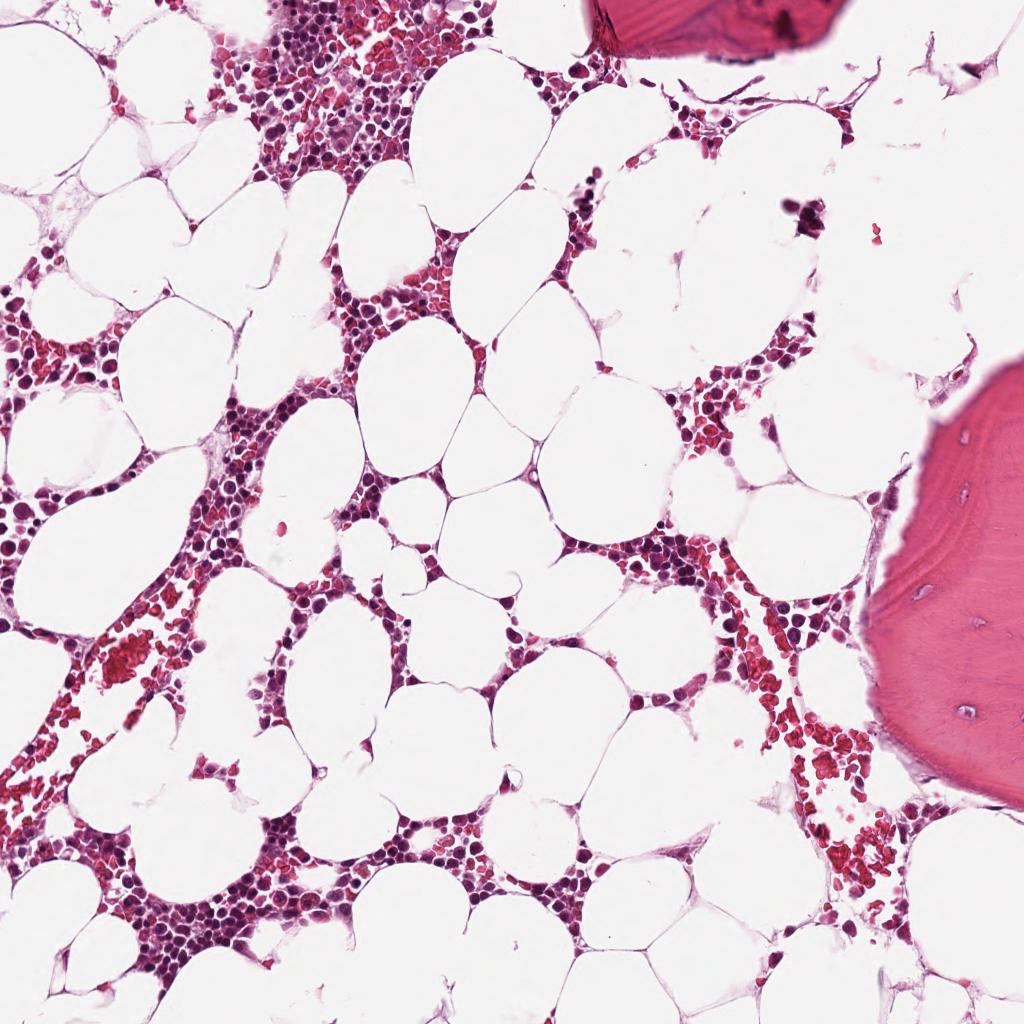
Label: Non-Tumor